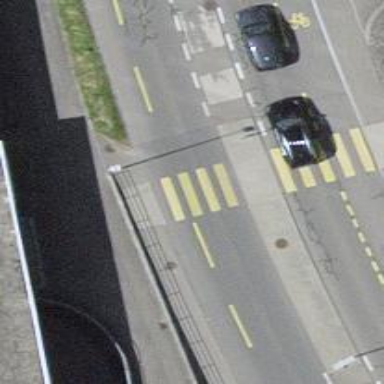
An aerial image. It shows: Unmarked asphalt crossing on cycleway road.